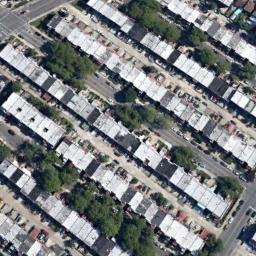
Label: residential